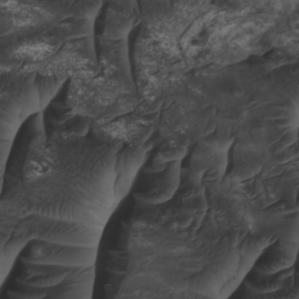
Label: non_frost